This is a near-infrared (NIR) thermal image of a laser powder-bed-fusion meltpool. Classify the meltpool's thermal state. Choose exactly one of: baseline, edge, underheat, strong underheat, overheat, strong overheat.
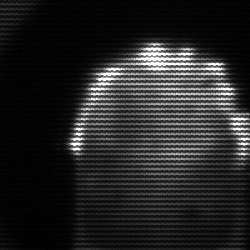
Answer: baseline